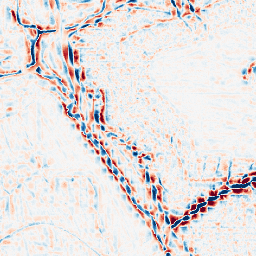
Category: wavelet
Decomposition family: wavelet_biorthogonal
Decomposition parameters: wavelet: bior2.4
level: 3
Upsampling method: regularized
Upsampling parameters: scale: 4
lambda_reg: 0.001
Upsampling scale: 4